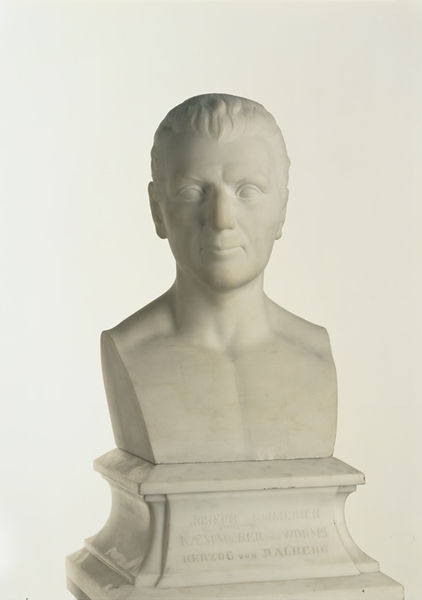
Titel: Freiherr Josef Emmerich von Dalberg
Künstler: H. Mülhäuser
Standort: Karlsruhe
Institution: Staatliche Kunsthalle Karlsruhe
Schlagwörter: akt, haut, kopf, mann, nackt, schatten, weiß, brust, frisur, haar, hintergrund, licht, marmor, mund, nase, ohr, profil, stirn, blick, arme, augen, gesicht, mensch, sockel, stein, bildnis, hals, portrait, porträt, auge, figur, haare, adel, klassizismus, augenbrauen, brustbild, frontal, kinn, lippen, locken, ohren, renaissance, schulter, schultern, skulptur, statue, ton, schwung, lächeln, schrift, matt, kaiser, muskeln, inschrift, brauen, büste, deutsch, glatt, plastik, poliert, oberkörper, kurze haare, lächelnd, ohrläppchen, foto, fotografie, antike, blind, eckig, mundwinkel, text, hallo, kurz, rom, grinsen, römer, rasiert, antik, griechisch, herzog, schlüsselbein, kin, männerkopf, brustkorb, abgeschnitten, wulst, kurzhaar, kurzhaarfrisur, römisch, mamor, klassisch, staue, beschriftet, schmucklos, caesar, patina, kaisre, albert, stir, nasenbär, blick zum betrachter, marmorbüste, halbtotale, nasenfalte, ebenmässig, plato, faltenlos, büse, keine arme, en, kopr, tbüste, skulpturr, henscheid, glat, geglättet, deital, stirnfrei, titusfrisur, gestein